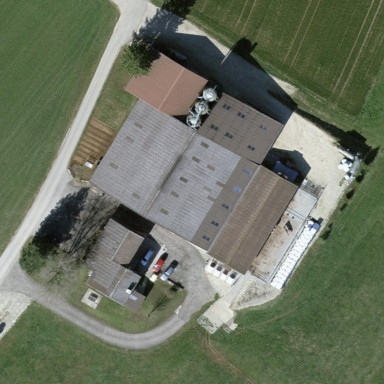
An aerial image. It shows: Farmyard area.